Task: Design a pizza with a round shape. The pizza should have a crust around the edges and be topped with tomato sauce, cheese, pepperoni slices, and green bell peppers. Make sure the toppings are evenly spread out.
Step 166:
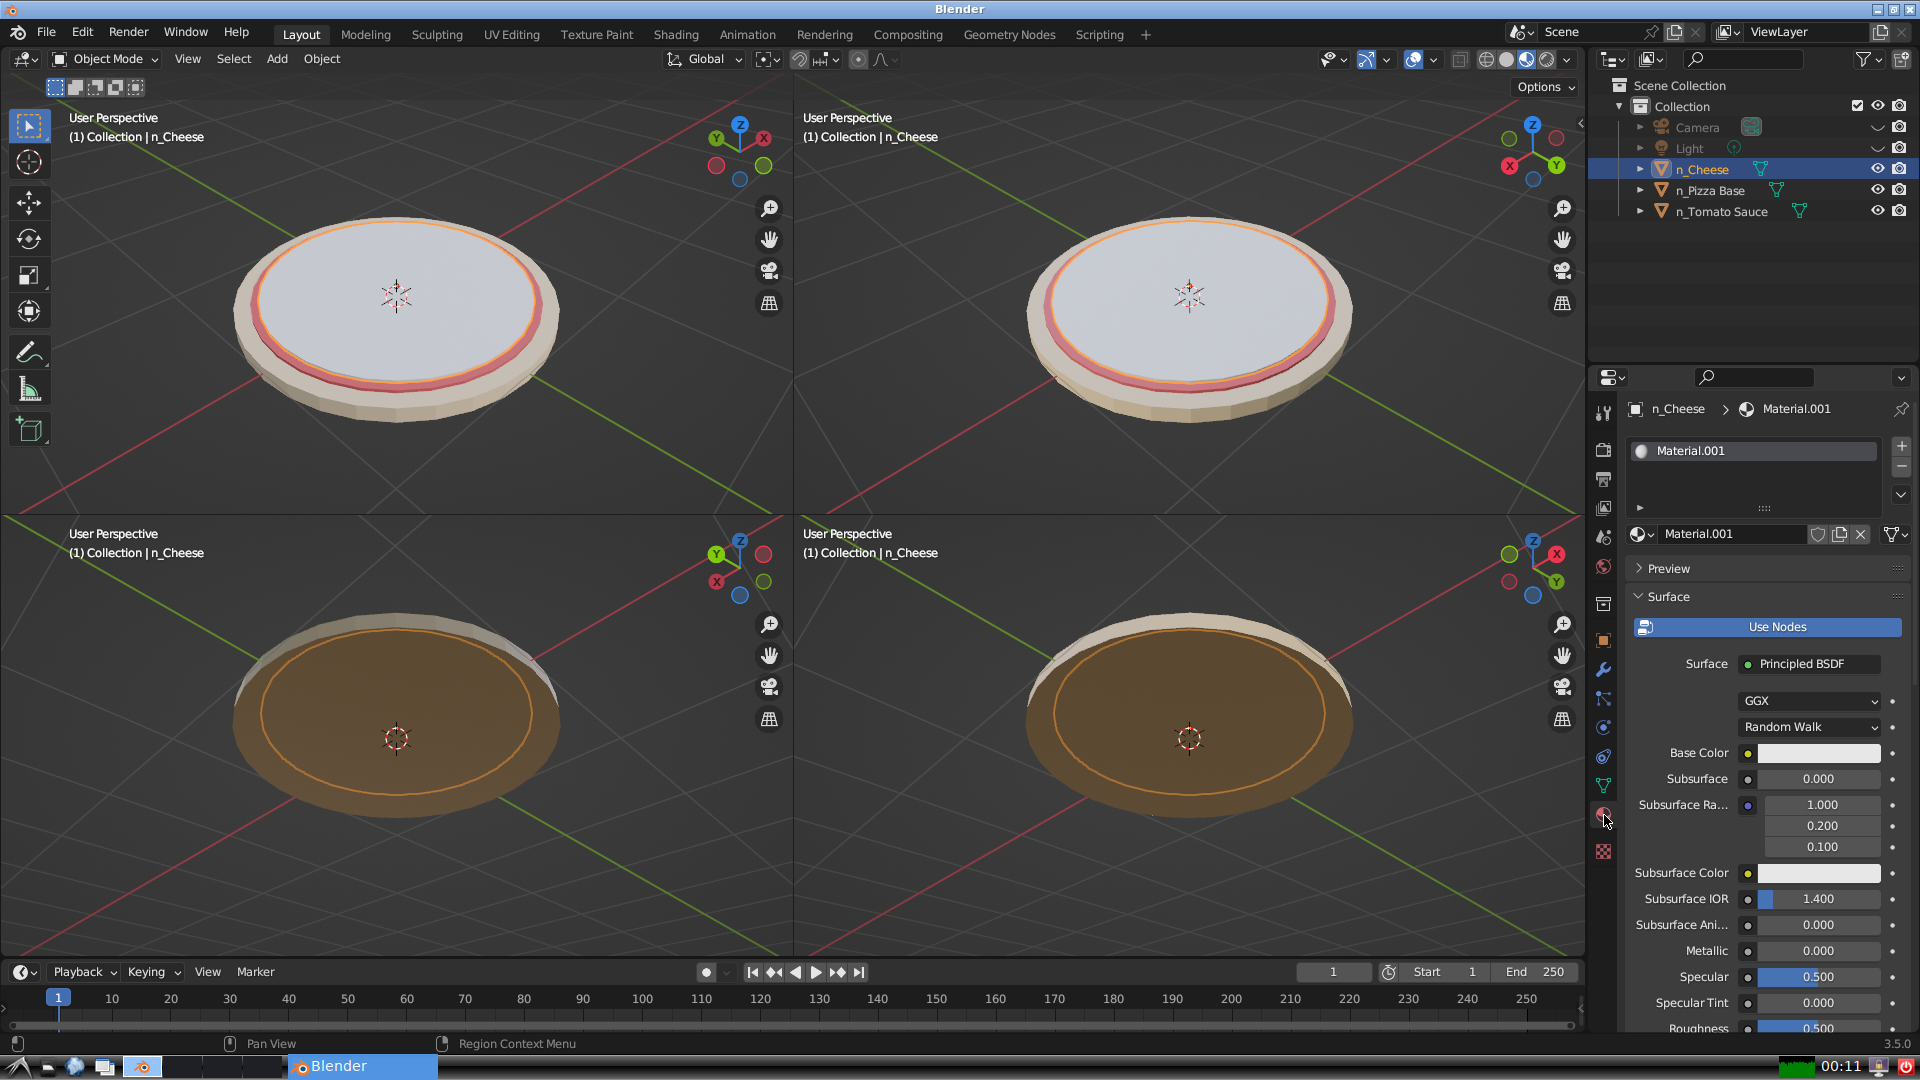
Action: click: no